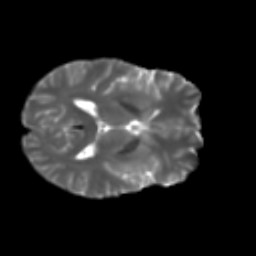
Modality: T2w
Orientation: axial
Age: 29
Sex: male
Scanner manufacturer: ge
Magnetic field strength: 3 T
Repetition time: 7.8 s
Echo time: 0.0607 s